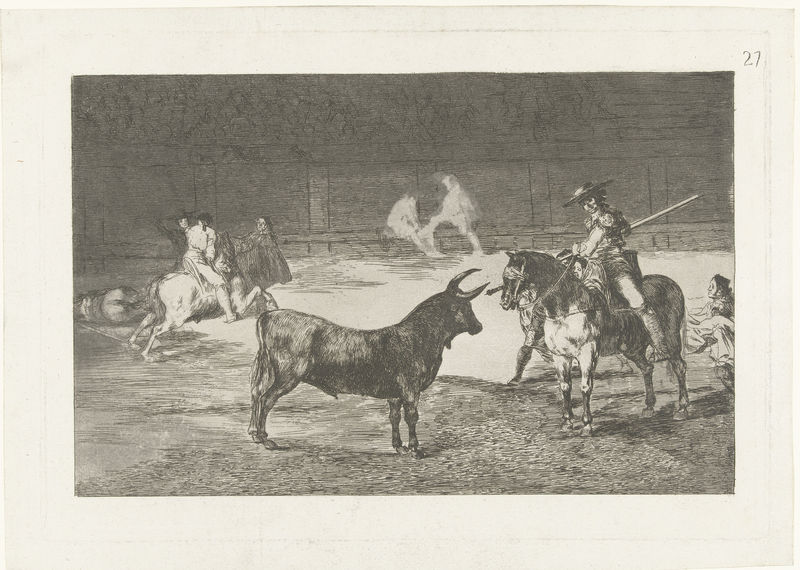
Titel: De beroemde Fernando del Toro daagt het wilde beest uit met zijn lans
Künstler: Francisco José de Goya y Lucientes
Standort: Amsterdam
Institution: Rijksmuseum
Schlagwörter: crowd, fight, hat, men, people, sword, white, black, gray, wall, brown, fighting, life, man, street, death, spain, drawing, black and white, animals, etching, illustration, dead, dirt, square, back, animal, cow, horse, bull, horn, horns, toro, clown, hors, skeleton, anger, skull, dust, knife, sport, spear, ride, game, blade, rider, arena, spike, bulls, circus, fighter, steer, runners, rare, bullfight, matador, spar, picador, bullfighter, rodeo, 27, дшау, peaplo